Interaction volume radius: 10 \u00c5
Interaction volume height: 20 \u00c5
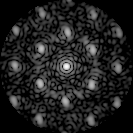
Disorder parameter: 0.4193